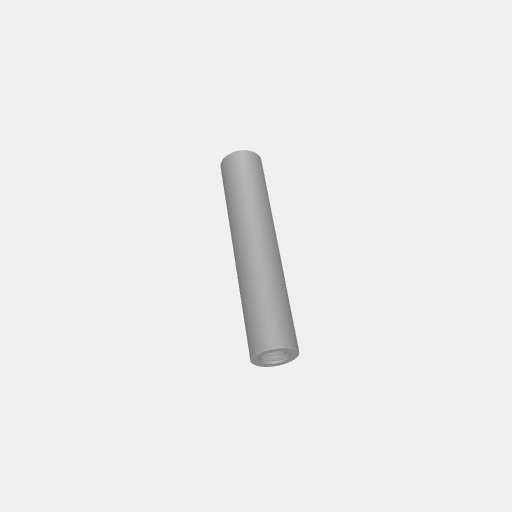
Part: Standoff6OD30